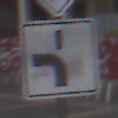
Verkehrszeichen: VerlaufVorfahrtsstrasse5
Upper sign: Vorfahrtsstrasse
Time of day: SunriseSunset
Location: Outdoor (Urban)
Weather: PartlyCloudy
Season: NotSpecified
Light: Natural